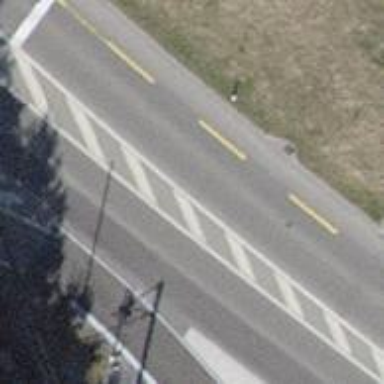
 featuring designated cycle lane on the left."